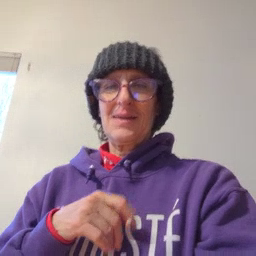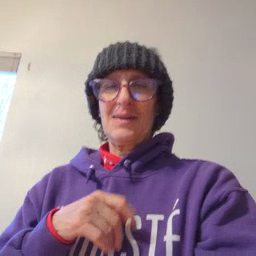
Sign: gum